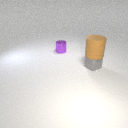
small purple metal cylinder to the left of small gray rubber cube